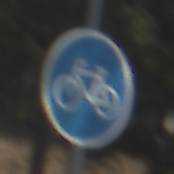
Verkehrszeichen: Radweg
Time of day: Midday
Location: Outdoor (Nature)
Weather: PartlyCloudy
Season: NotSpecified
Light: Natural